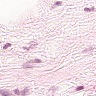
Metastatic tissue present: no